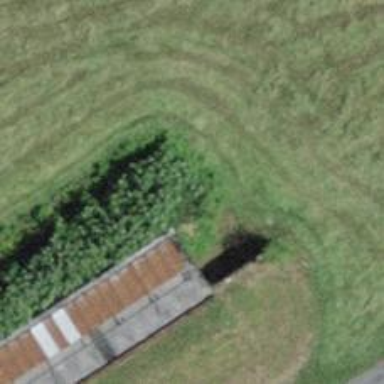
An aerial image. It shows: Retaining wall.